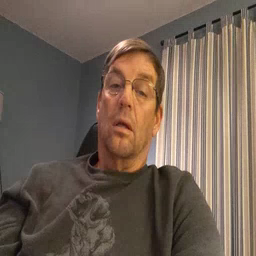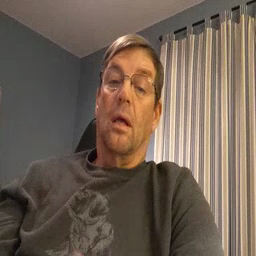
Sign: hot